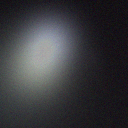
Screen state: off